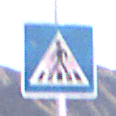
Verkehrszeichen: FussgaengerueberwegRechts
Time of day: MorningAfternoon
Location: Outdoor (Nature)
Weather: PartlyCloudy
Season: NotSpecified
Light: Natural